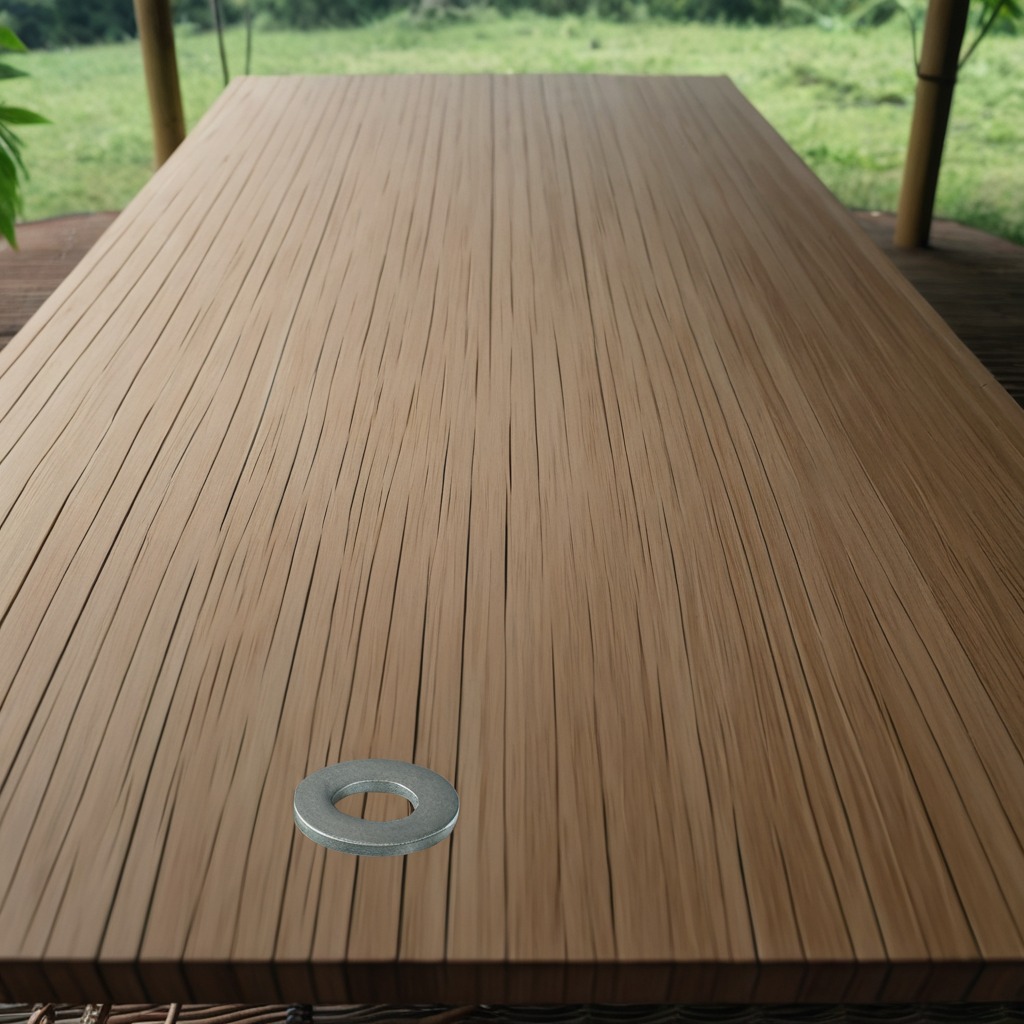
A flat metal washer is lying on the wooden table.